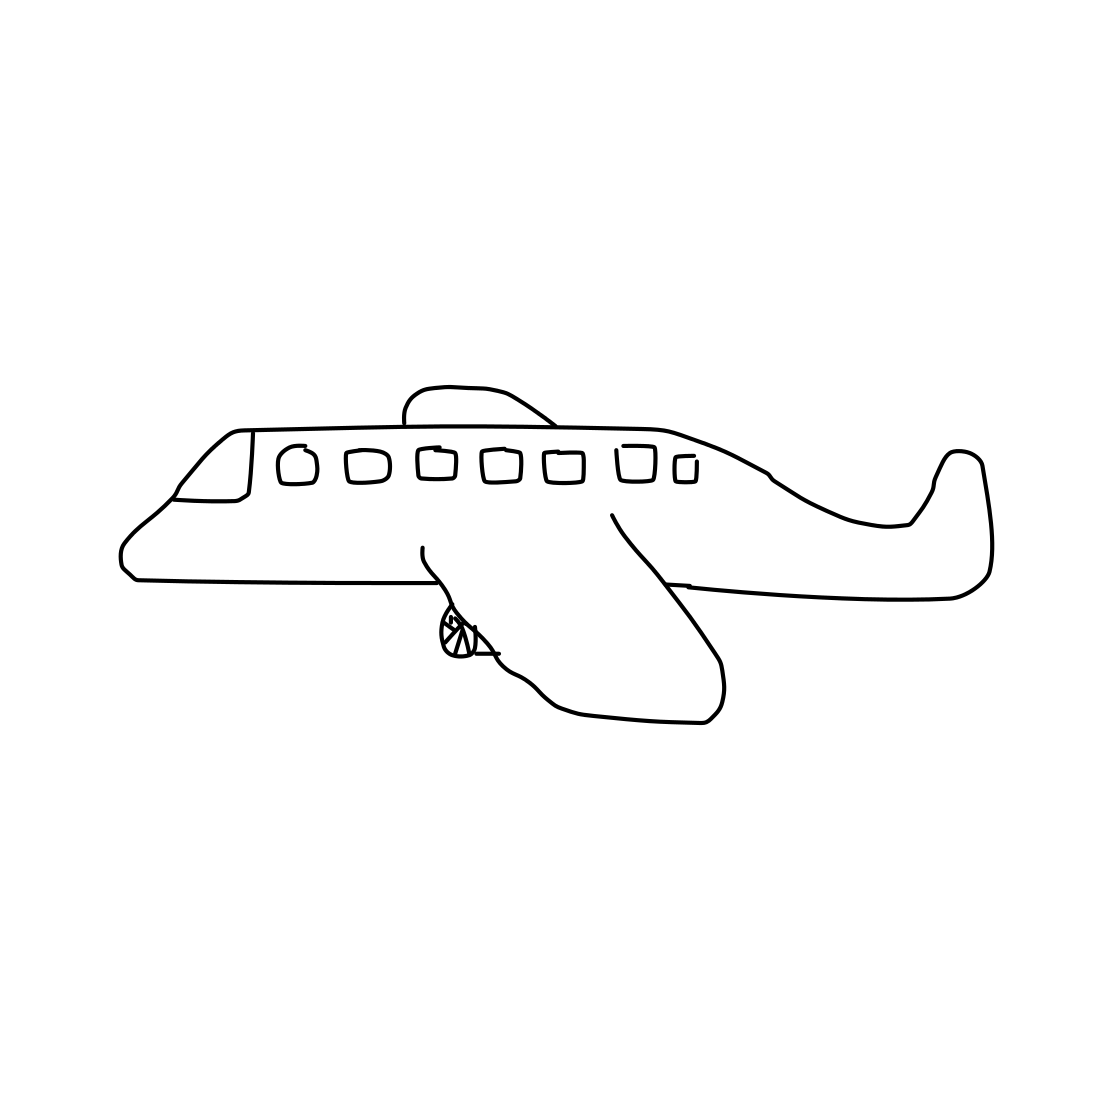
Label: airplane